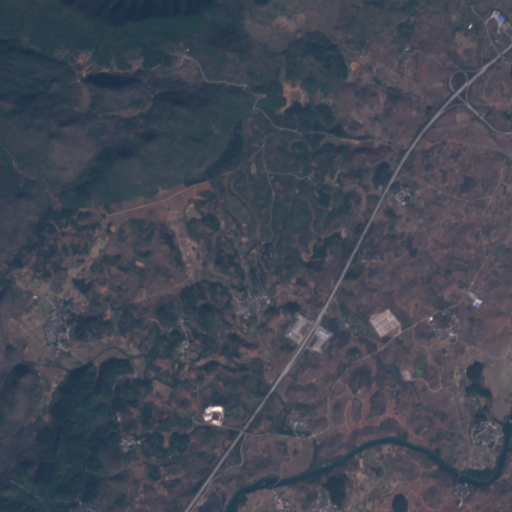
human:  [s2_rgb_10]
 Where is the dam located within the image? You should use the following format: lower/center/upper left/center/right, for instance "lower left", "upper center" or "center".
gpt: The dam is located in the center right of the image.
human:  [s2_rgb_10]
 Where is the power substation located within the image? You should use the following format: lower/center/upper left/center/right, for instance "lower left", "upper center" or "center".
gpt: The power substation is located in the center right of the image.
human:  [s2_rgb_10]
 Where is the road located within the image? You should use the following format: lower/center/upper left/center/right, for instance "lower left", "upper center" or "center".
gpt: There is no road in the image.